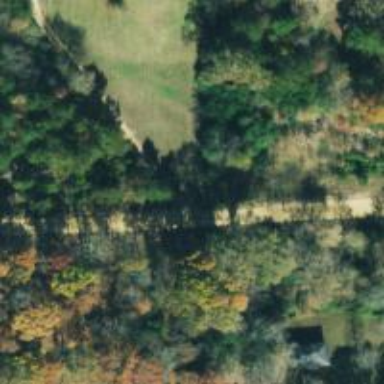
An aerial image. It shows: Driveway.